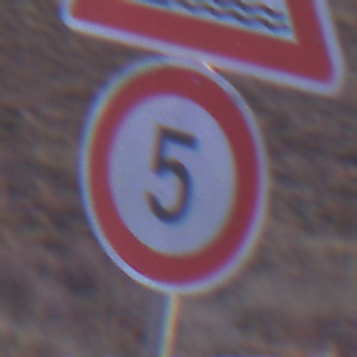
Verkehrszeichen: Geschwindigkeit5
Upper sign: Ufer
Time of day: SunriseSunset
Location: Outdoor (Nature)
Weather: Clear
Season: NotSpecified
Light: Natural